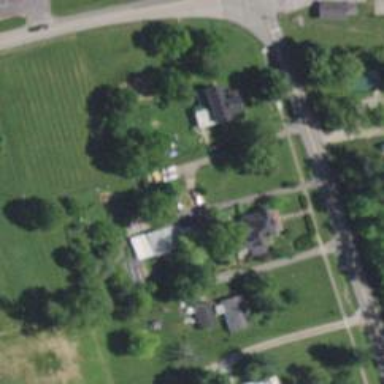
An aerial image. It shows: Driveway.